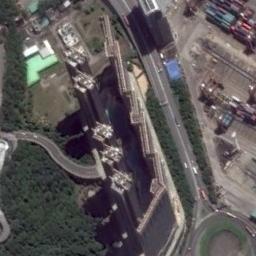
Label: commercial_area